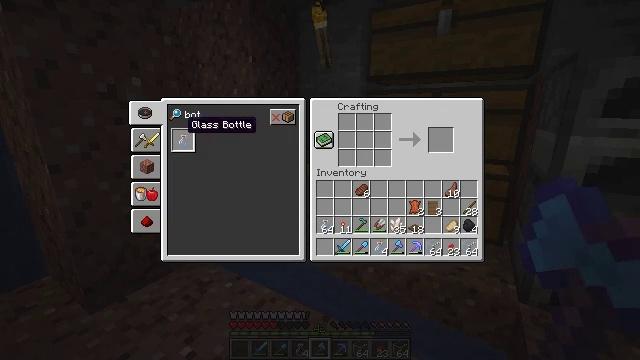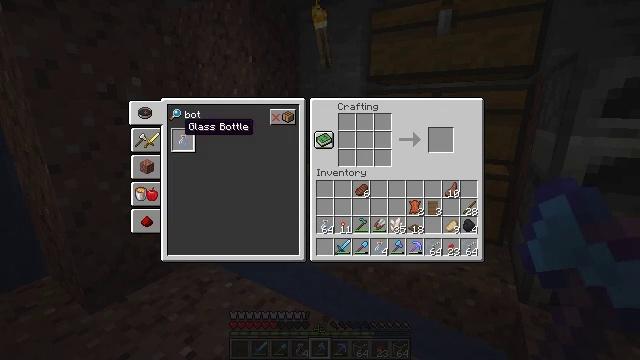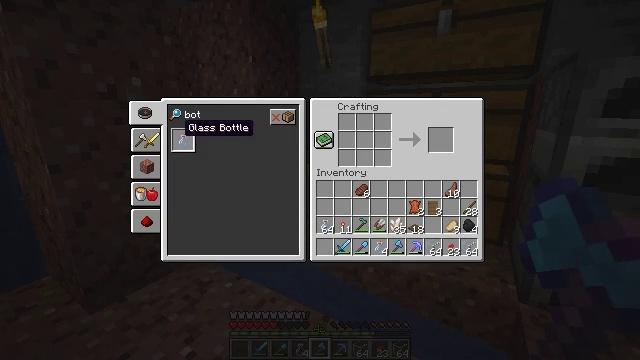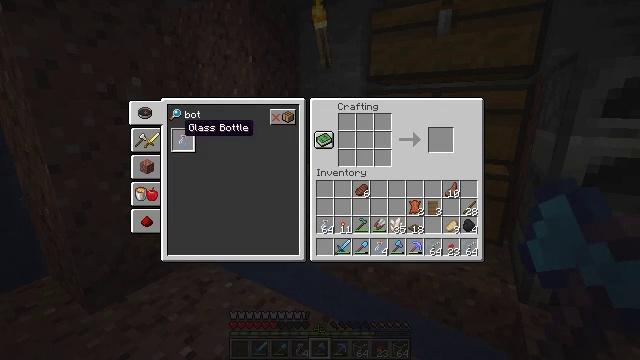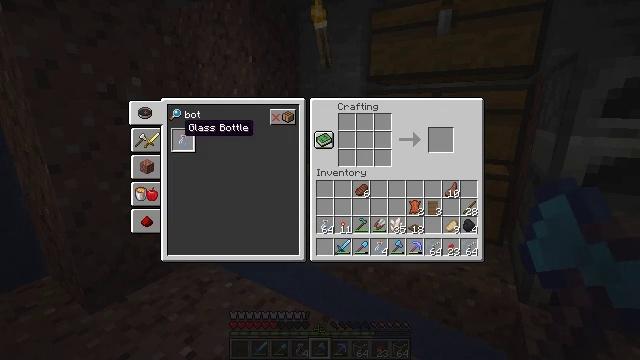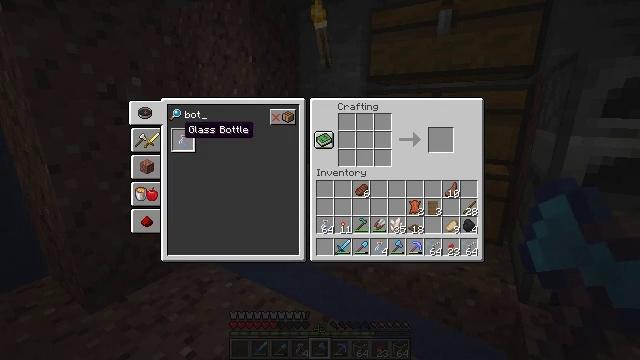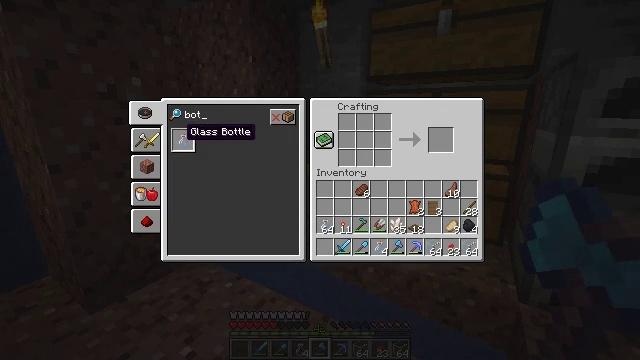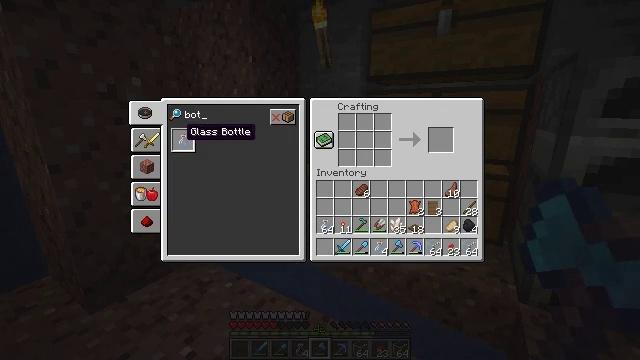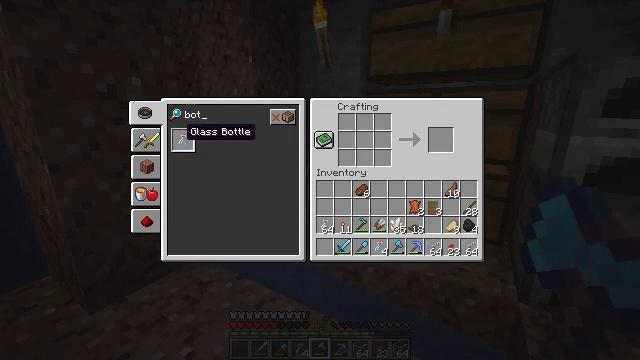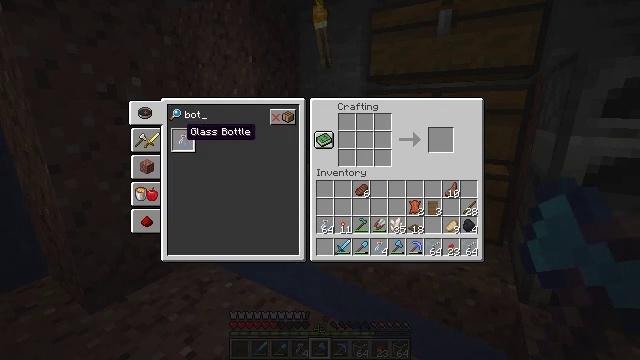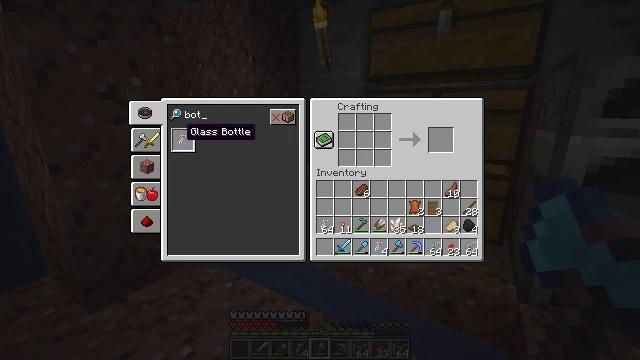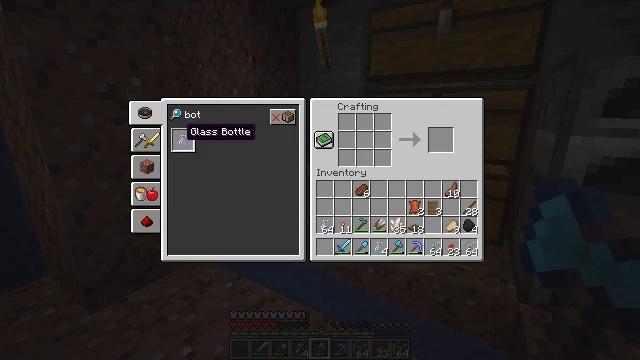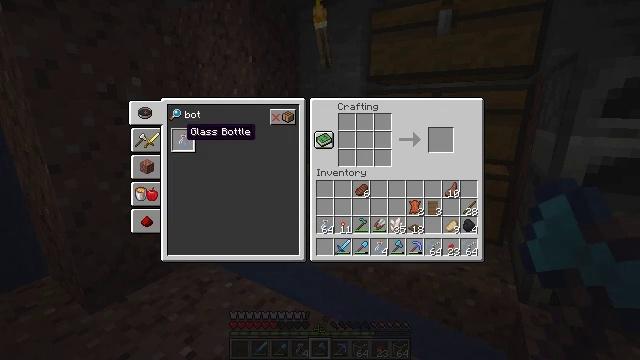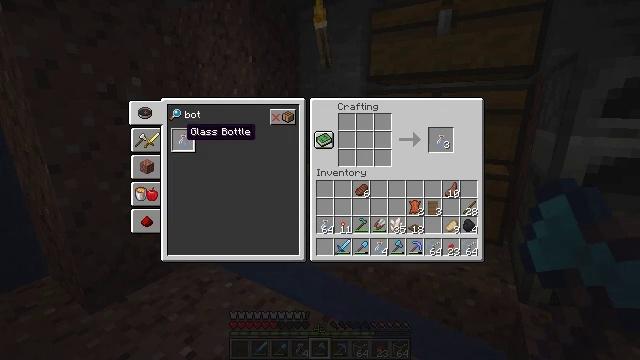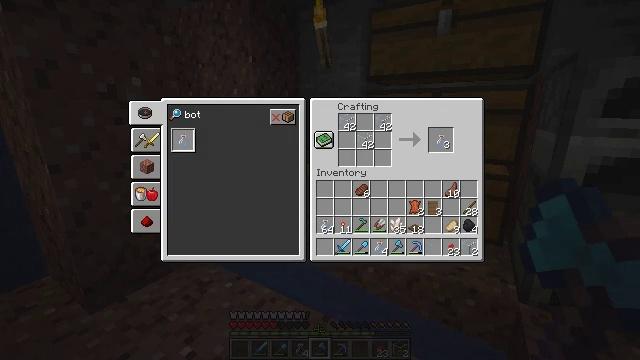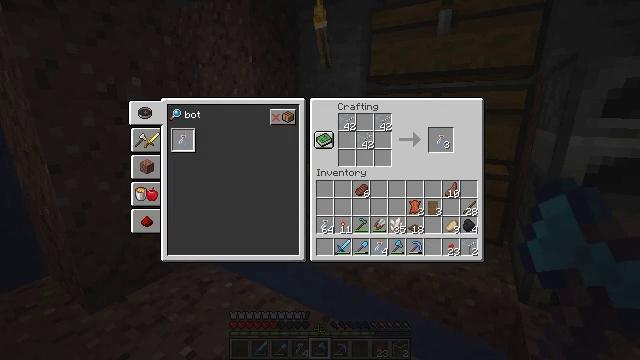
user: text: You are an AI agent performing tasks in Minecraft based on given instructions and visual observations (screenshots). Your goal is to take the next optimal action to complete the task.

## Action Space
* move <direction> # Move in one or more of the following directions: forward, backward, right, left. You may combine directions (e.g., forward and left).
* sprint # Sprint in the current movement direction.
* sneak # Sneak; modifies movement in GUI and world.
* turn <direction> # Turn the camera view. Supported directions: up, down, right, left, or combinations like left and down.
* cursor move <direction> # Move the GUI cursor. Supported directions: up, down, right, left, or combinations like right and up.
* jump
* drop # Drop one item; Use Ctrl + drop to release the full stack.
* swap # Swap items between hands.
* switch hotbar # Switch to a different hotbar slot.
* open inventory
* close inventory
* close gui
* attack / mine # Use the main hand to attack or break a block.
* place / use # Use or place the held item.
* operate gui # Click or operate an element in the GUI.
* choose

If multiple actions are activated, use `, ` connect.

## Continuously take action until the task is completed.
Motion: motion action
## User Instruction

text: Craft a glass bottle with glass.
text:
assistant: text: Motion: sneak
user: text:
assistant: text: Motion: sneak
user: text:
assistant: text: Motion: sneak
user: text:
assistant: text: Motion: sneak
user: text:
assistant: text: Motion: sneak
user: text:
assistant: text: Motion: sneak
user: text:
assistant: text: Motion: sneak
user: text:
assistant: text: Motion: sneak, operate gui
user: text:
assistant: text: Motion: sneak, operate gui
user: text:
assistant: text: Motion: sneak
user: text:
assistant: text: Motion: sneak
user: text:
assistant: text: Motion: sneak
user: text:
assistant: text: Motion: sneak
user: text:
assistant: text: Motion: sneak, cursor move right
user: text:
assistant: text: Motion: sneak, cursor move right and down
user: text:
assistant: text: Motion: sneak, cursor move right and down
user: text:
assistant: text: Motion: sneak, cursor move right
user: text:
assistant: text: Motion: sneak, cursor move right
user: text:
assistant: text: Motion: sneak, cursor move right
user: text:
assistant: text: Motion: sneak, cursor move right
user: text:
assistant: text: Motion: sneak
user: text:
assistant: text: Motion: sneak
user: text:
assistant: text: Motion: sneak
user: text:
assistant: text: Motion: sneak, cursor move right
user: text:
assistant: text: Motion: sneak, cursor move right
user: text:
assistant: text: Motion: sneak
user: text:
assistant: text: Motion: sneak
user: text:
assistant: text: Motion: sneak, operate gui
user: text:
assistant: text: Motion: sneak, operate gui
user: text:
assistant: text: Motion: sneak, operate gui